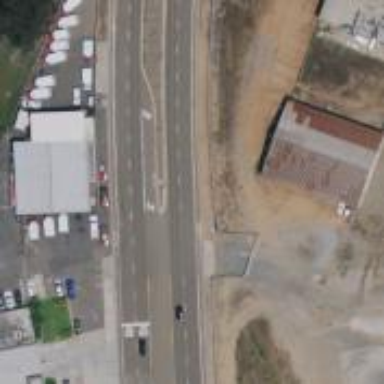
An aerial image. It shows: Secondary road with asphalt surface.